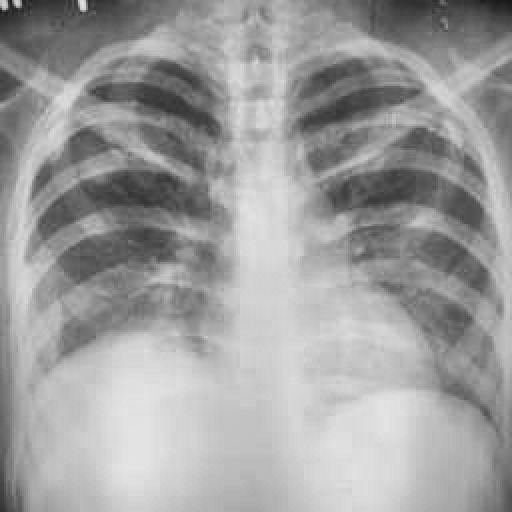
Finding: TUBERCULOSIS